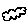
Label: cloud